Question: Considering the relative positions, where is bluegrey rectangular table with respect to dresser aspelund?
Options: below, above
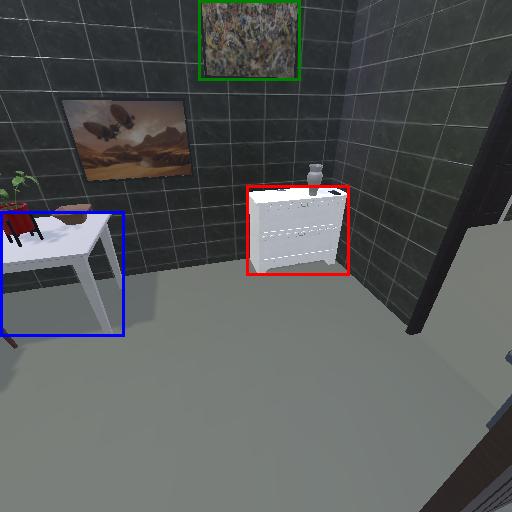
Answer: below